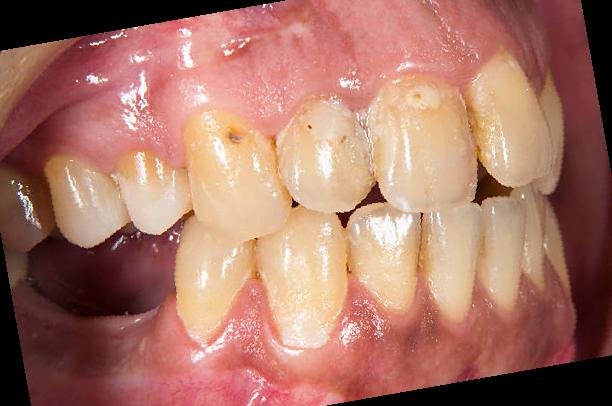
Condition: Gingivitis